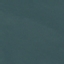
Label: SeaLake